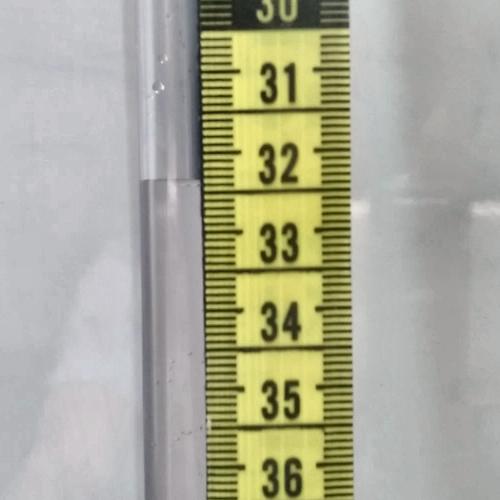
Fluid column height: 32.3 cm